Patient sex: F
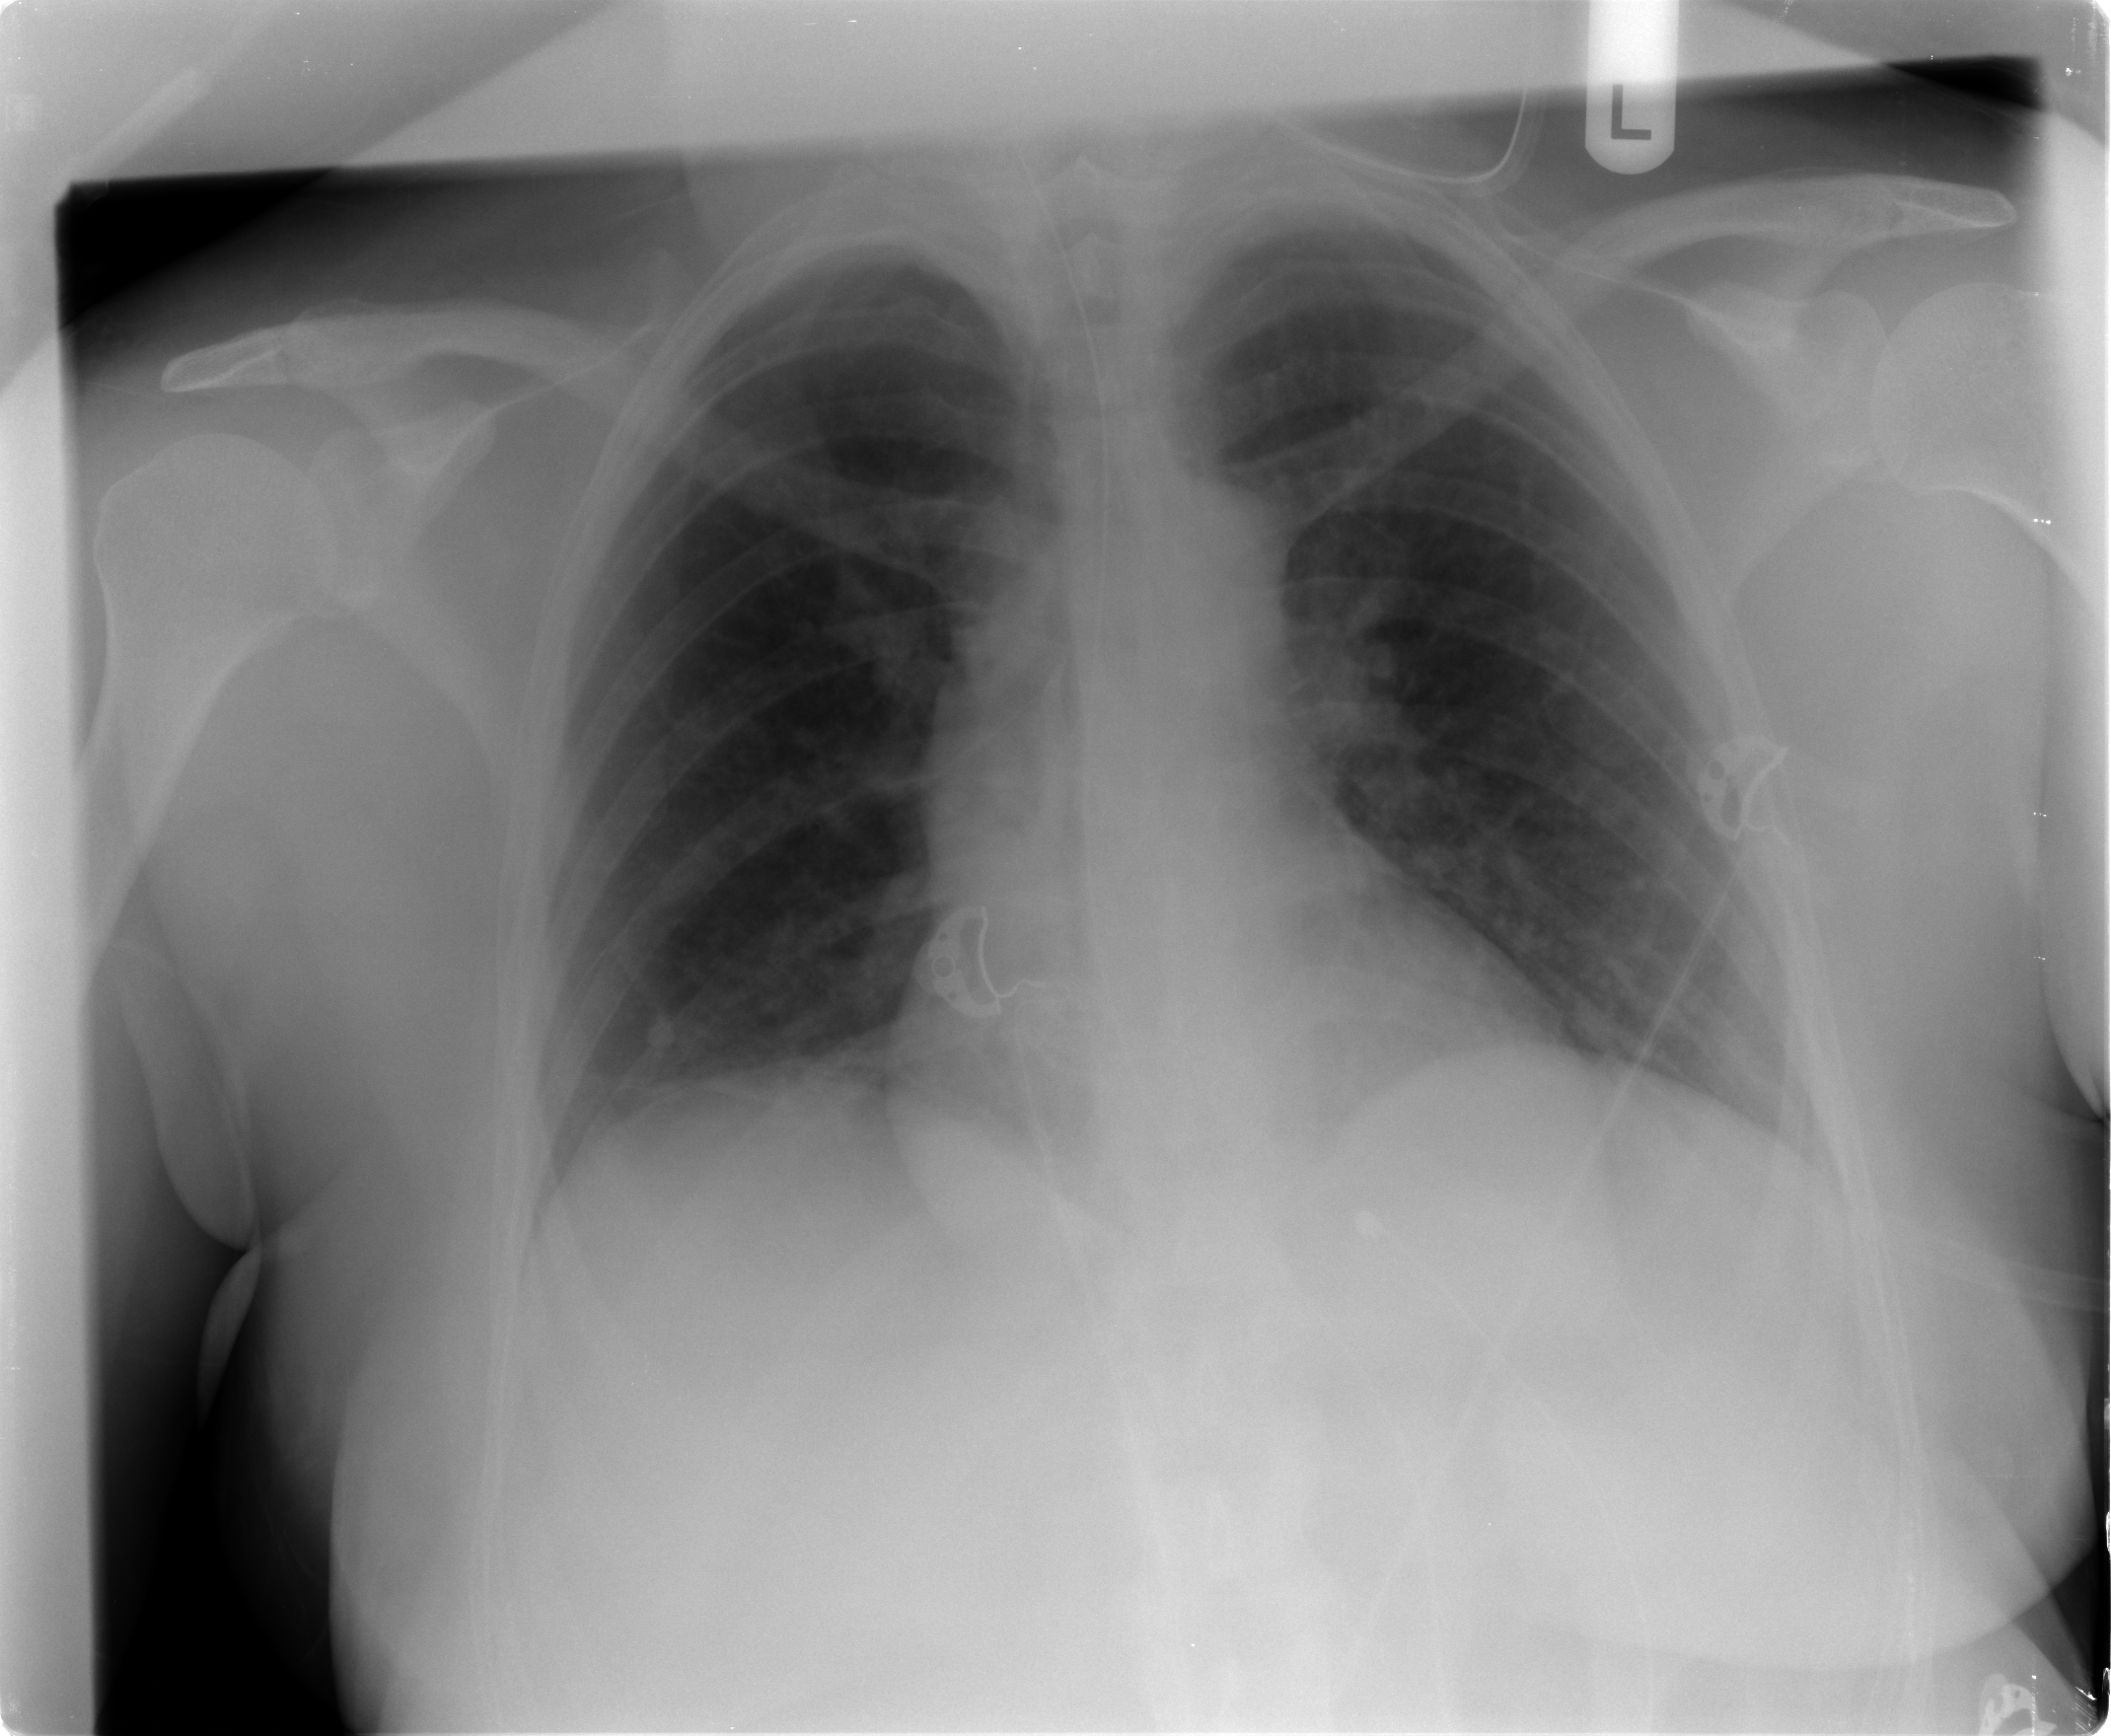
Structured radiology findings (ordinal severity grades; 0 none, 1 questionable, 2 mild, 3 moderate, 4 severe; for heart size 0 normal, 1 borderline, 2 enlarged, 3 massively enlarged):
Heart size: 0
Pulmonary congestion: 0
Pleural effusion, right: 0
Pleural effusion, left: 0
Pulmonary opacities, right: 1
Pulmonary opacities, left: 0
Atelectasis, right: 0
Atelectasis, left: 0